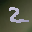
Label: 2